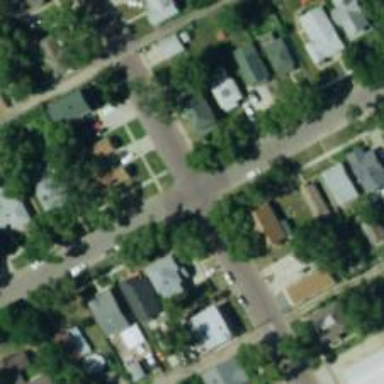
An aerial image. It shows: Residential road.